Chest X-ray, AP view. Patient: 66 years old, sex M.
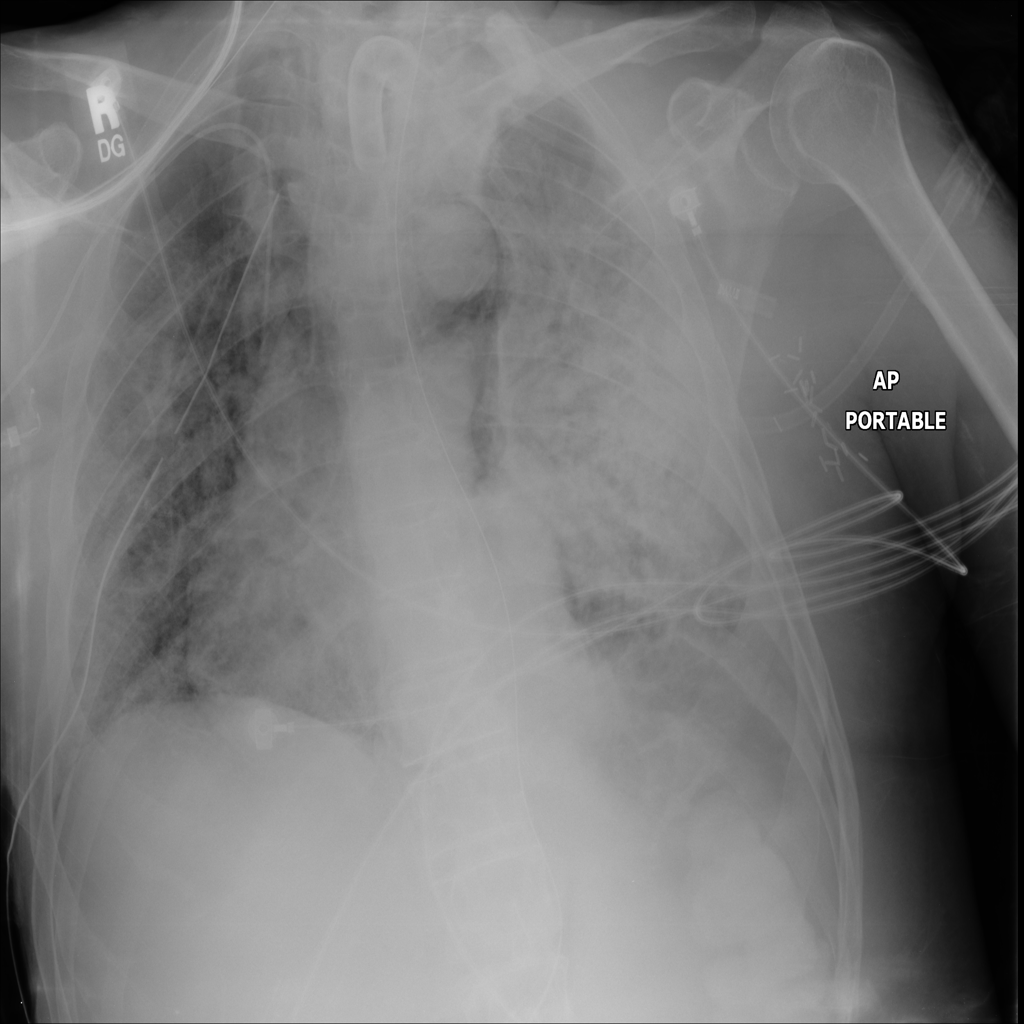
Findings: Infiltration